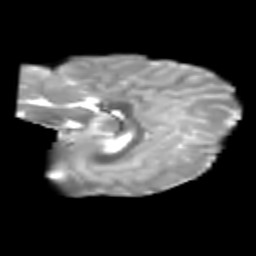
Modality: T2w
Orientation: sagittal
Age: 6
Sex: male
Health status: healthy